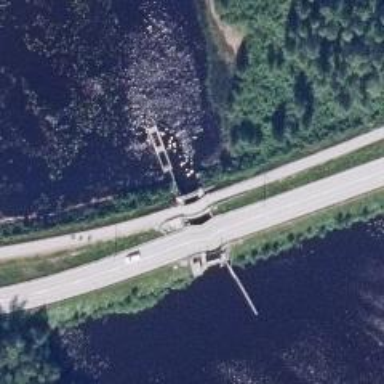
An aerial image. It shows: Lock gate along waterway.